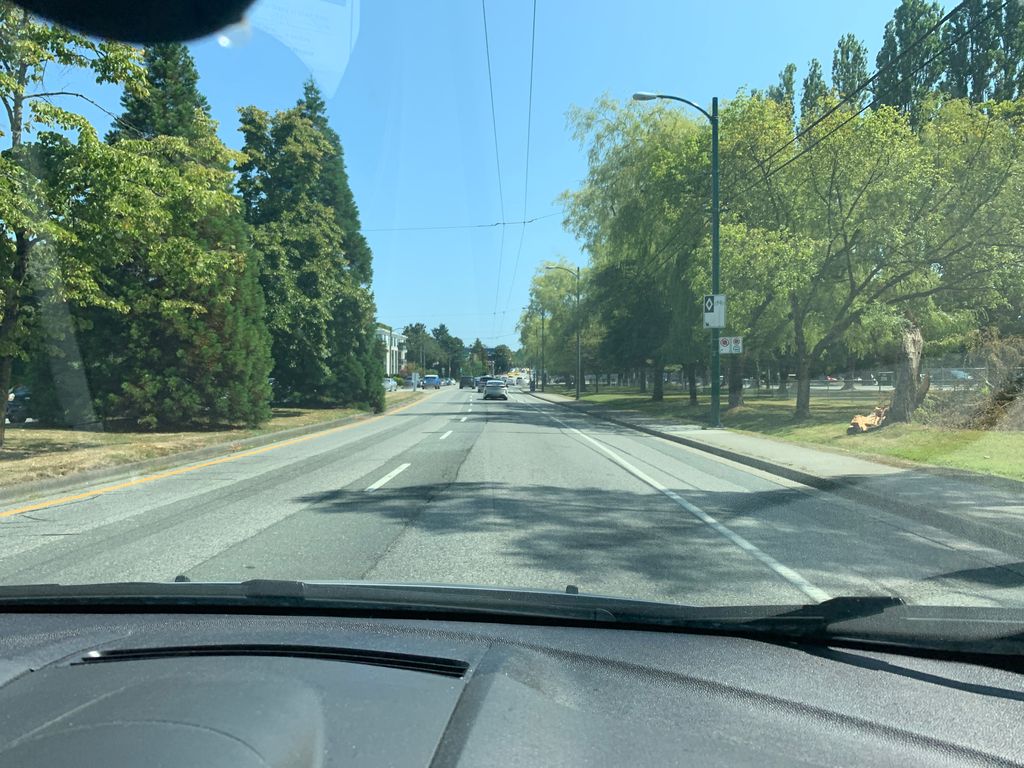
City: vancouver